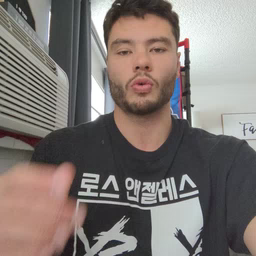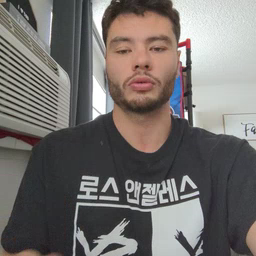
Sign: smile